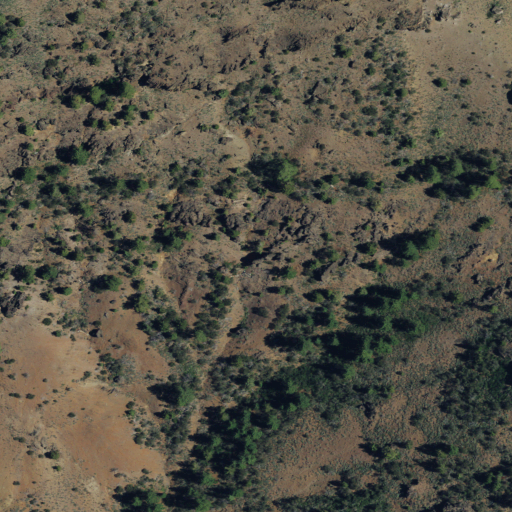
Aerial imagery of ridge(s) in California named Horton Ridge containing shrub and evergreen forest